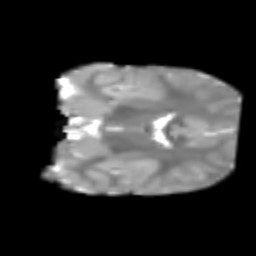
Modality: T2w
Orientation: coronal
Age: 6
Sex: female
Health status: healthy